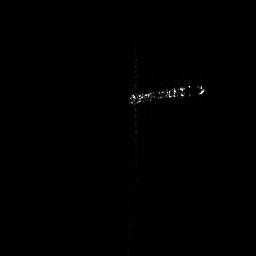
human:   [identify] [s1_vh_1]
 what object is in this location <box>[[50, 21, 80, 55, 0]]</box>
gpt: <ref>1 large ship at the center</ref>